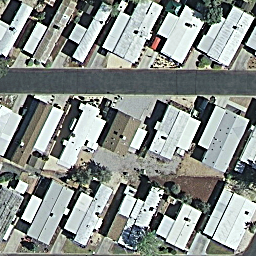
Label: residential